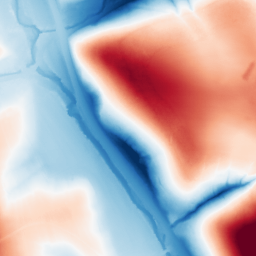
Category: classical
Decomposition family: gaussian
Decomposition parameters: sigma: 50
Upsampling method: sinc_hamming
Upsampling parameters: scale: 4
kernel_size: 16
Upsampling scale: 4